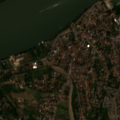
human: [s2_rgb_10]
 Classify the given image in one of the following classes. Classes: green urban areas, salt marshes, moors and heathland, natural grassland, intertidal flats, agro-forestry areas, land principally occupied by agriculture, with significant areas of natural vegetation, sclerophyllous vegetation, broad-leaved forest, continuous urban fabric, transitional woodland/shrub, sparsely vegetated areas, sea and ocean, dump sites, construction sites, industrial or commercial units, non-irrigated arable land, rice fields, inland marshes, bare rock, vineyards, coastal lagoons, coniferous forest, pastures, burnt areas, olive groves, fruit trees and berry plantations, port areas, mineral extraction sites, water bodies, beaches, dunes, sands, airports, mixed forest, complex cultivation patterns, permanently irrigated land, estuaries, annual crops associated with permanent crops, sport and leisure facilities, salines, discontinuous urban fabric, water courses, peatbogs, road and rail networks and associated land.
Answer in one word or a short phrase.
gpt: discontinuous urban fabric, green urban areas, complex cultivation patterns, land principally occupied by agriculture, with significant areas of natural vegetation, water courses